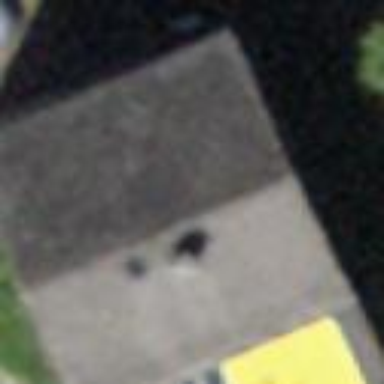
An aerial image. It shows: Gabled roofed house.